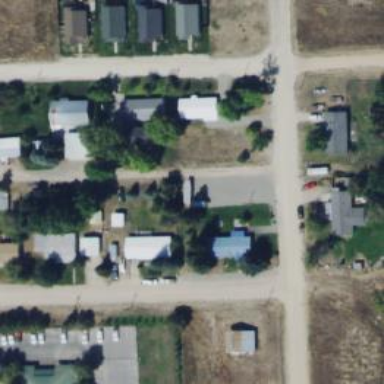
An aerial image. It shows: Alleyway designated as service road.